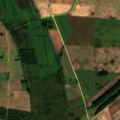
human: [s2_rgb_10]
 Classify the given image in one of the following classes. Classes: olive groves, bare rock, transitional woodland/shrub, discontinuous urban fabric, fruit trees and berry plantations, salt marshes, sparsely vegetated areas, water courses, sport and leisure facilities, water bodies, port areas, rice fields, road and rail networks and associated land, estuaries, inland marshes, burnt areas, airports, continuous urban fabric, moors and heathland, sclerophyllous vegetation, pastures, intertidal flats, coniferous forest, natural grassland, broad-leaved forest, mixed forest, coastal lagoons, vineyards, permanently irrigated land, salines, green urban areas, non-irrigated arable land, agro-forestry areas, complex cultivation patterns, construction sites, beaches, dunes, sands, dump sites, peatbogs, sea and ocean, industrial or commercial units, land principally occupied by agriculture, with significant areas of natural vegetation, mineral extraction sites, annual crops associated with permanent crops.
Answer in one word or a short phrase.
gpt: non-irrigated arable land, pastures, complex cultivation patterns, transitional woodland/shrub